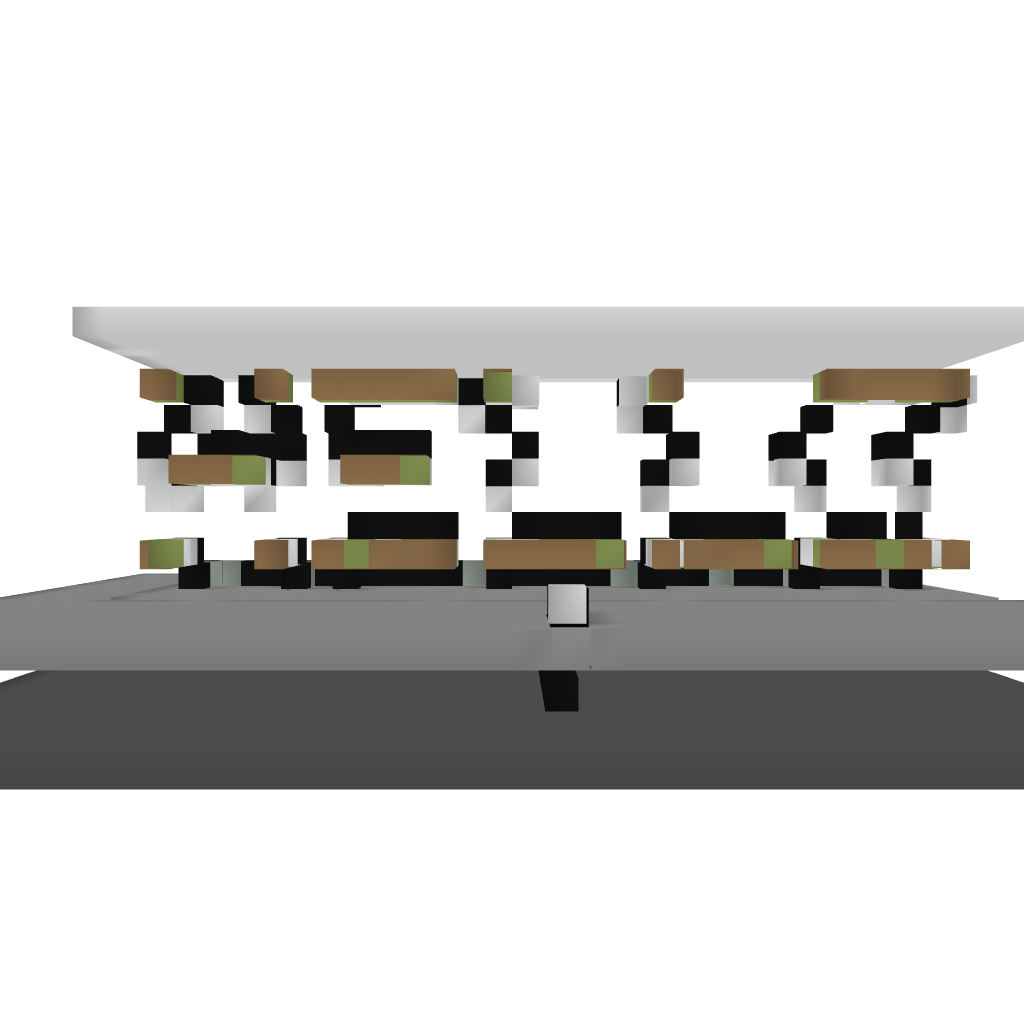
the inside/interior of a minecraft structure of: HELLO Sign